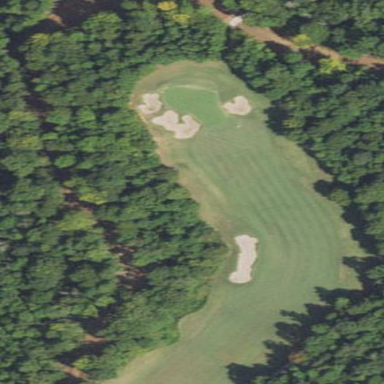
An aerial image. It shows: Grassy golf fairway.